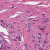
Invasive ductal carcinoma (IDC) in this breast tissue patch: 0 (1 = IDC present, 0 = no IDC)